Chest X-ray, AP view. Patient: 61 years old, sex F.
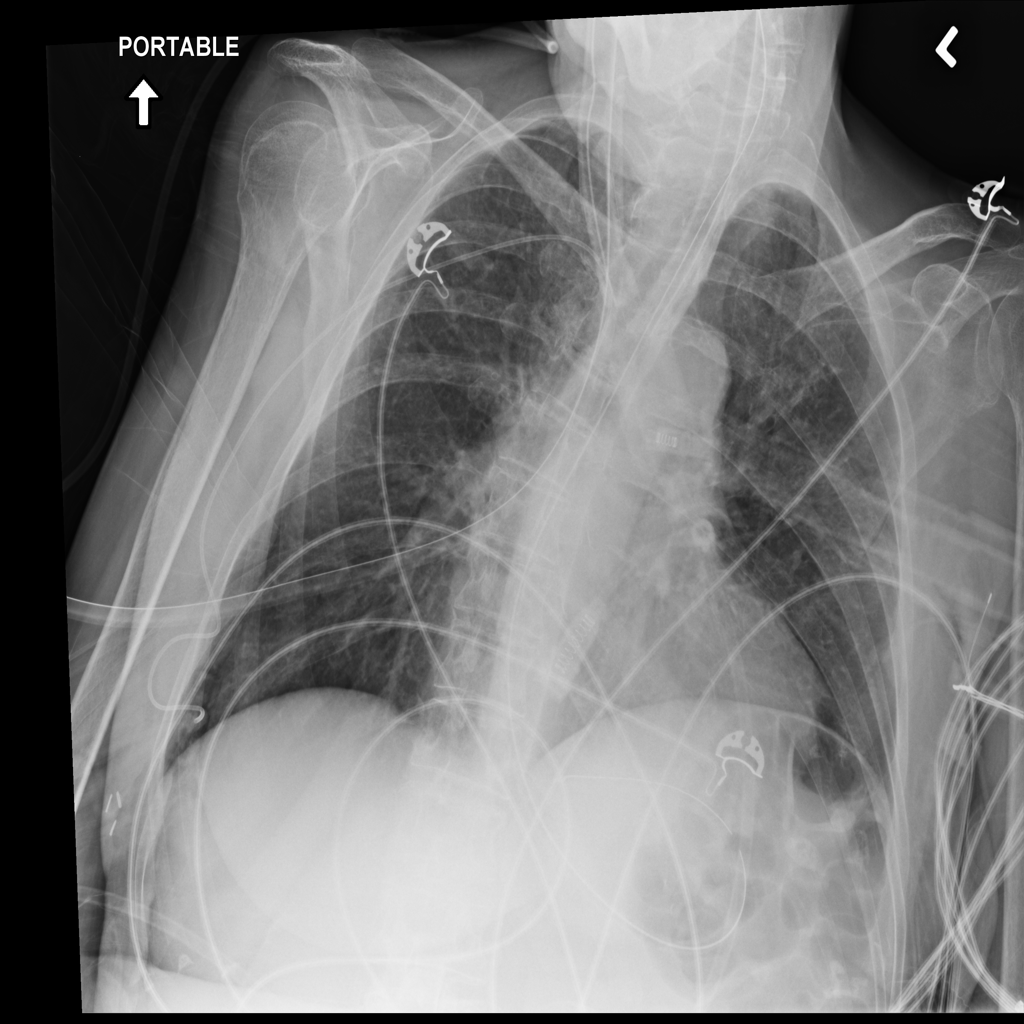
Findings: No Finding